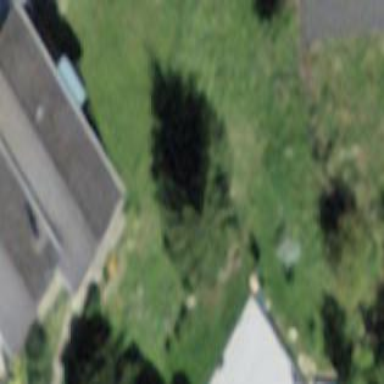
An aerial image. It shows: Simple and straightforward house.